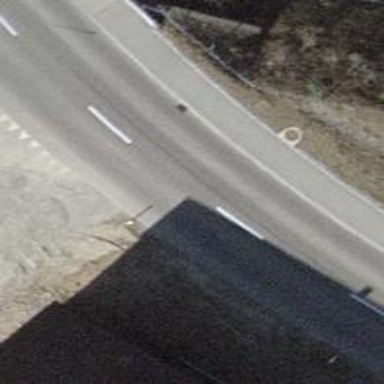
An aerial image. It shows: Tertiary road with asphalt surface. There is separate sidewalk along the road.